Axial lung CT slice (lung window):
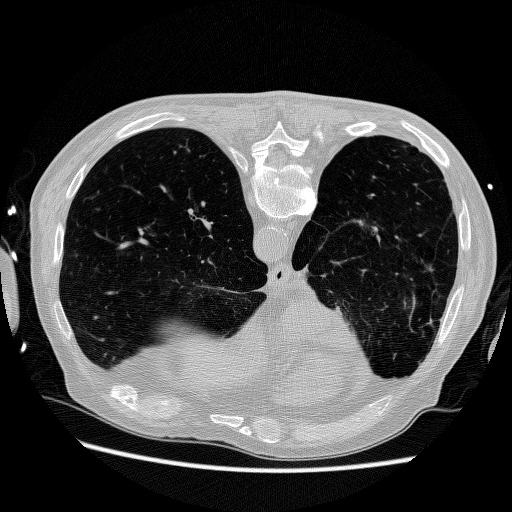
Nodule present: no